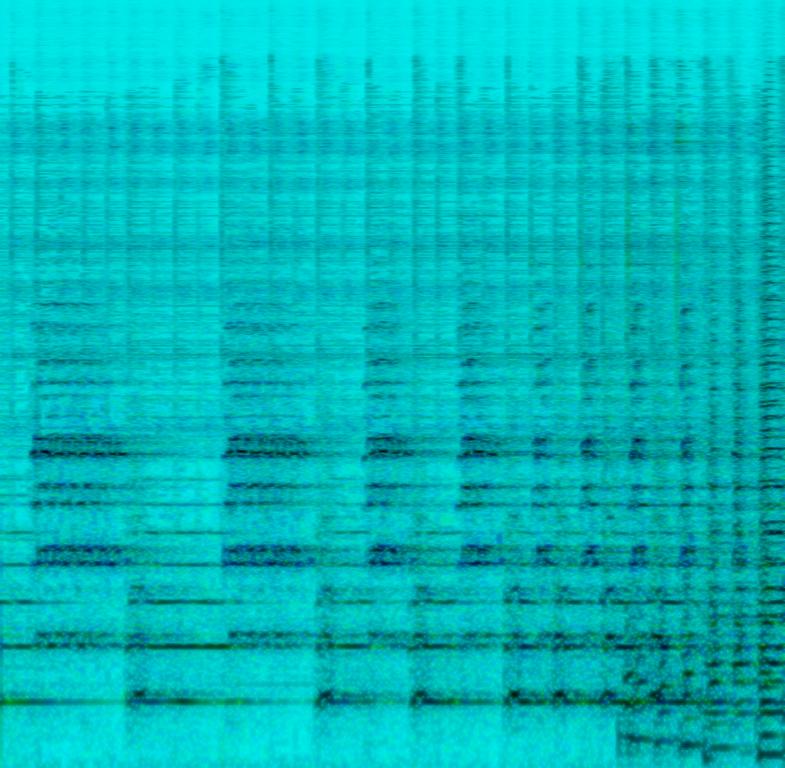
This audio contains an orchestral composition. A brass section is playing an uplifting melody with a horn playing a bassline. Cymbals are playing a 8th notes rhythm and flutes and a trombone are playing a countermelody. On top of that a xylophone is playing a melody in a higher pitch on top. This song may be playing during a cheerful cultural event such as Christmas.